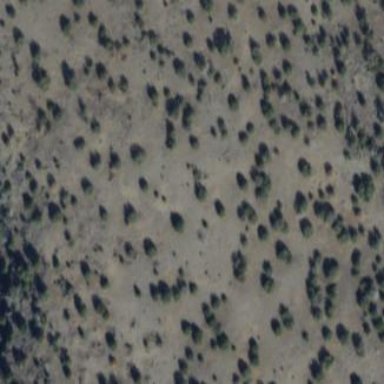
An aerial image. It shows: Area covered in scrub vegetation.